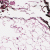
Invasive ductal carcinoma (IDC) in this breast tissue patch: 0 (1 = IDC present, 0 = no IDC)